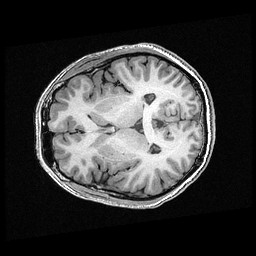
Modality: T1w
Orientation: axial
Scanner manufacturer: ge
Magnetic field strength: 3 T
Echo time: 0.00318 s